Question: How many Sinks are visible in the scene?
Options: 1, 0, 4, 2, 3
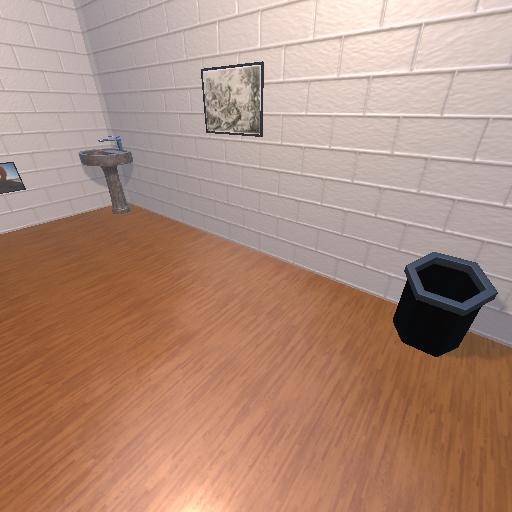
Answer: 1